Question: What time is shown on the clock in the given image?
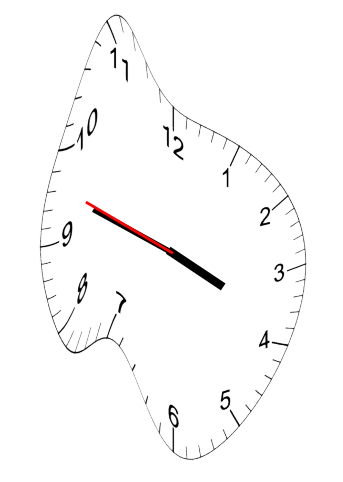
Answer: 03:47:48